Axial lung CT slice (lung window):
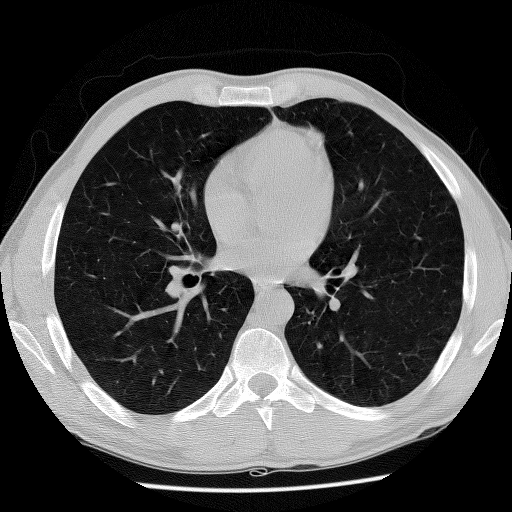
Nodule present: no